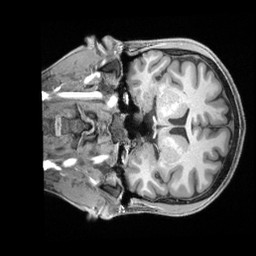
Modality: T1w
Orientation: coronal
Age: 22
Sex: male
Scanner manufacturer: siemens
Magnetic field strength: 3 T
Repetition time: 2.4 s
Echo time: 0.00228 s